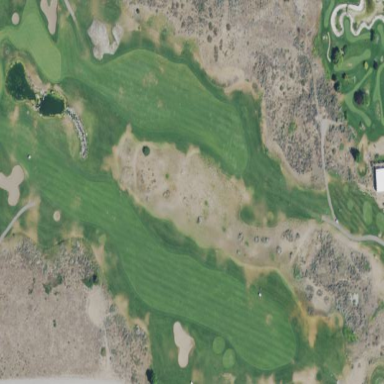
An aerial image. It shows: Rough area on grassy golf course.